Question: I'm thinking this shouldn't be to hard, but I'm not sure how to do it. Can anyone tell me how to list all the data stored under a given attribute in a text field for the user to manipulate?
Right now I have:
'''
@IBOutlet weak var bodyTextView: UITextView!
override func viewDidLoad() {
super.viewDidLoad()
//CoreData
let appDelegate = UIApplication.sharedApplication().delegate as AppDelegate
let managedContext : NSManagedObjectContext = appDelegate.managedObjectContext!
var fetchRequest = NSFetchRequest(entityName: "Log")
fetchRequest.returnsObjectsAsFaults = false;
var results: NSArray = managedContext.executeFetchRequest(fetchRequest, error: nil)!
var logsArray = [""]
for res in results {
var totalWorkTimeInHours = res.valueForKey("totalWorkTimeInHours") as Double
var totalWorkTimeInHoursString = res.valueForkey("totalWorkTimeInHours") as String
logsArray.append(totalWorkTimeInHoursString)
bodyTextView.text = "Total hours worked:
\(totalHoursWorkedSum) hours
Hour logs:
\(logsArray)"
}
}
'''
In this code I'm trying to add all the doubles in the "totalWorkTimeInHours" attribute to the "bodyTextView.text" by bringing them in as strings and appending them to the "logsArray" but when I run it crashes. What am I doing wrong here? I'm sure it has something to do with the fact that "totalWorkTimeInHours" is an array of NSManagedObject and not Doubles or Strings, but how to I write the code to accomplish my goal?
Thanks in advance!
Here's the error I get:

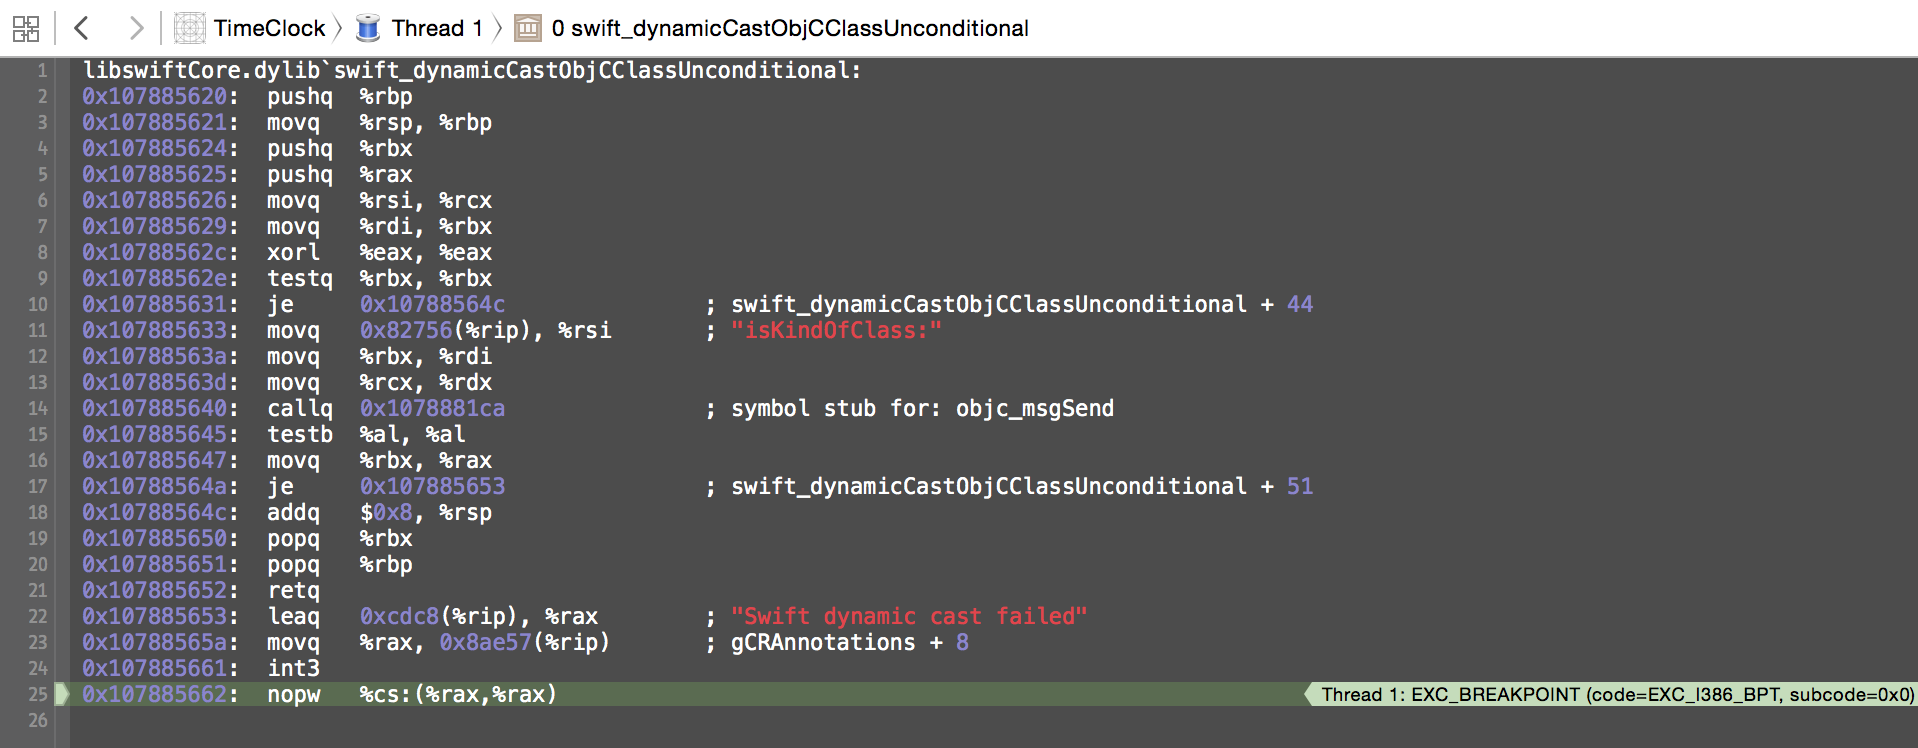
Answer: You can't just recast the valueForKey as a String. You need to convert the double value to a string. Replace:
'''
var totalWorkTimeInHoursString = res.valueForkey("totalWorkTimeInHours") as String
'''
with
'''
var totalWorkTimeInHoursString = "\(totalWorkTimeInHours)"
'''